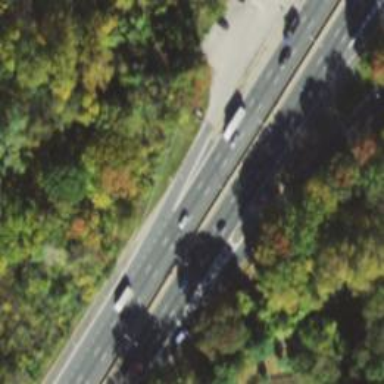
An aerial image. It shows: Asphalt motorway link.